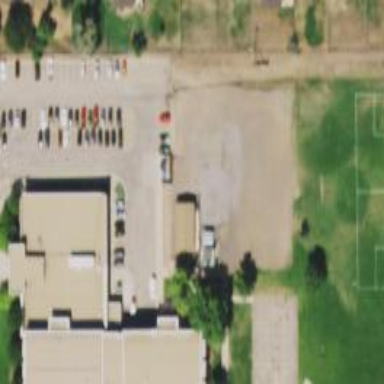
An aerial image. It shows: Asphalt driveway designated for school.